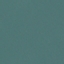
Label: SeaLake